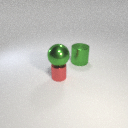
large green metal sphere above small red metal cylinder